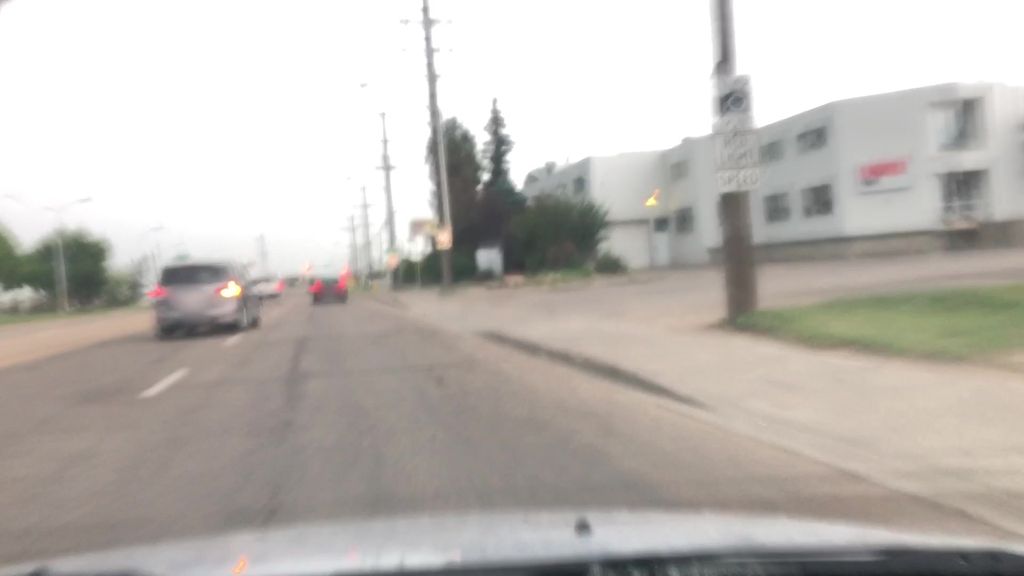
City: edmonton